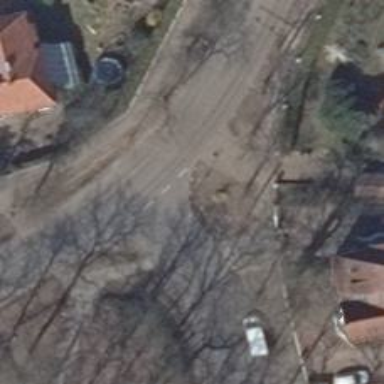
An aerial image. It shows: Unmarked crossing on the road.